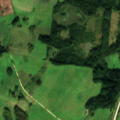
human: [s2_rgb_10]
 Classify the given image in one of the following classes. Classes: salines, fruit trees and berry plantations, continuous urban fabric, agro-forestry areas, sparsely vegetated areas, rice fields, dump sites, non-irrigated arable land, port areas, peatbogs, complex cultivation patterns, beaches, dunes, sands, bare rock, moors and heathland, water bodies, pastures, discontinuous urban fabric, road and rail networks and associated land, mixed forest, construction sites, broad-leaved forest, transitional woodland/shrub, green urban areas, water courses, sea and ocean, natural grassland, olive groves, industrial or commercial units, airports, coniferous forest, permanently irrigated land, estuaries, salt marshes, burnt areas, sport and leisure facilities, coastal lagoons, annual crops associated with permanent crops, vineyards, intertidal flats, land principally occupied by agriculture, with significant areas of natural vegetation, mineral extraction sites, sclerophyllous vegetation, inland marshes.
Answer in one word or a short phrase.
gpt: pastures, land principally occupied by agriculture, with significant areas of natural vegetation, mixed forest